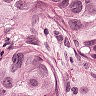
Metastatic tissue present: yes